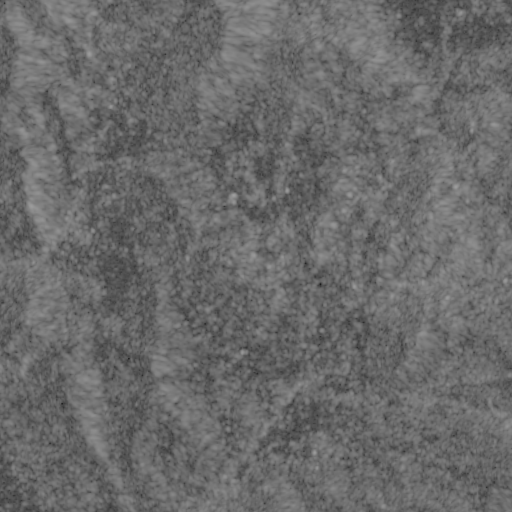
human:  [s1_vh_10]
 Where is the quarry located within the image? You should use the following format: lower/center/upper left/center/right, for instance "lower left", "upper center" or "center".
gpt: The quarry is located in the upper right of the image.
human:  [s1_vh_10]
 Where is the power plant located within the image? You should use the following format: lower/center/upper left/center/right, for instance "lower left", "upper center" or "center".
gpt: There is no power plant in the image.

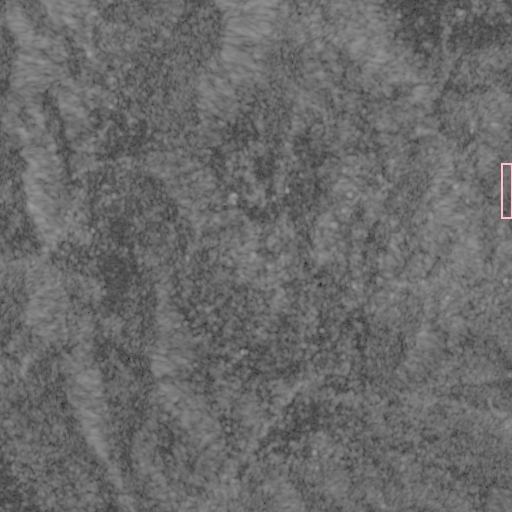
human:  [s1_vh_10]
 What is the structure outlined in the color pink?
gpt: The structure outlined in pink is a quarry.
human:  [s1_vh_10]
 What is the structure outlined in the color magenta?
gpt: There is no magenta outline.